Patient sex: F
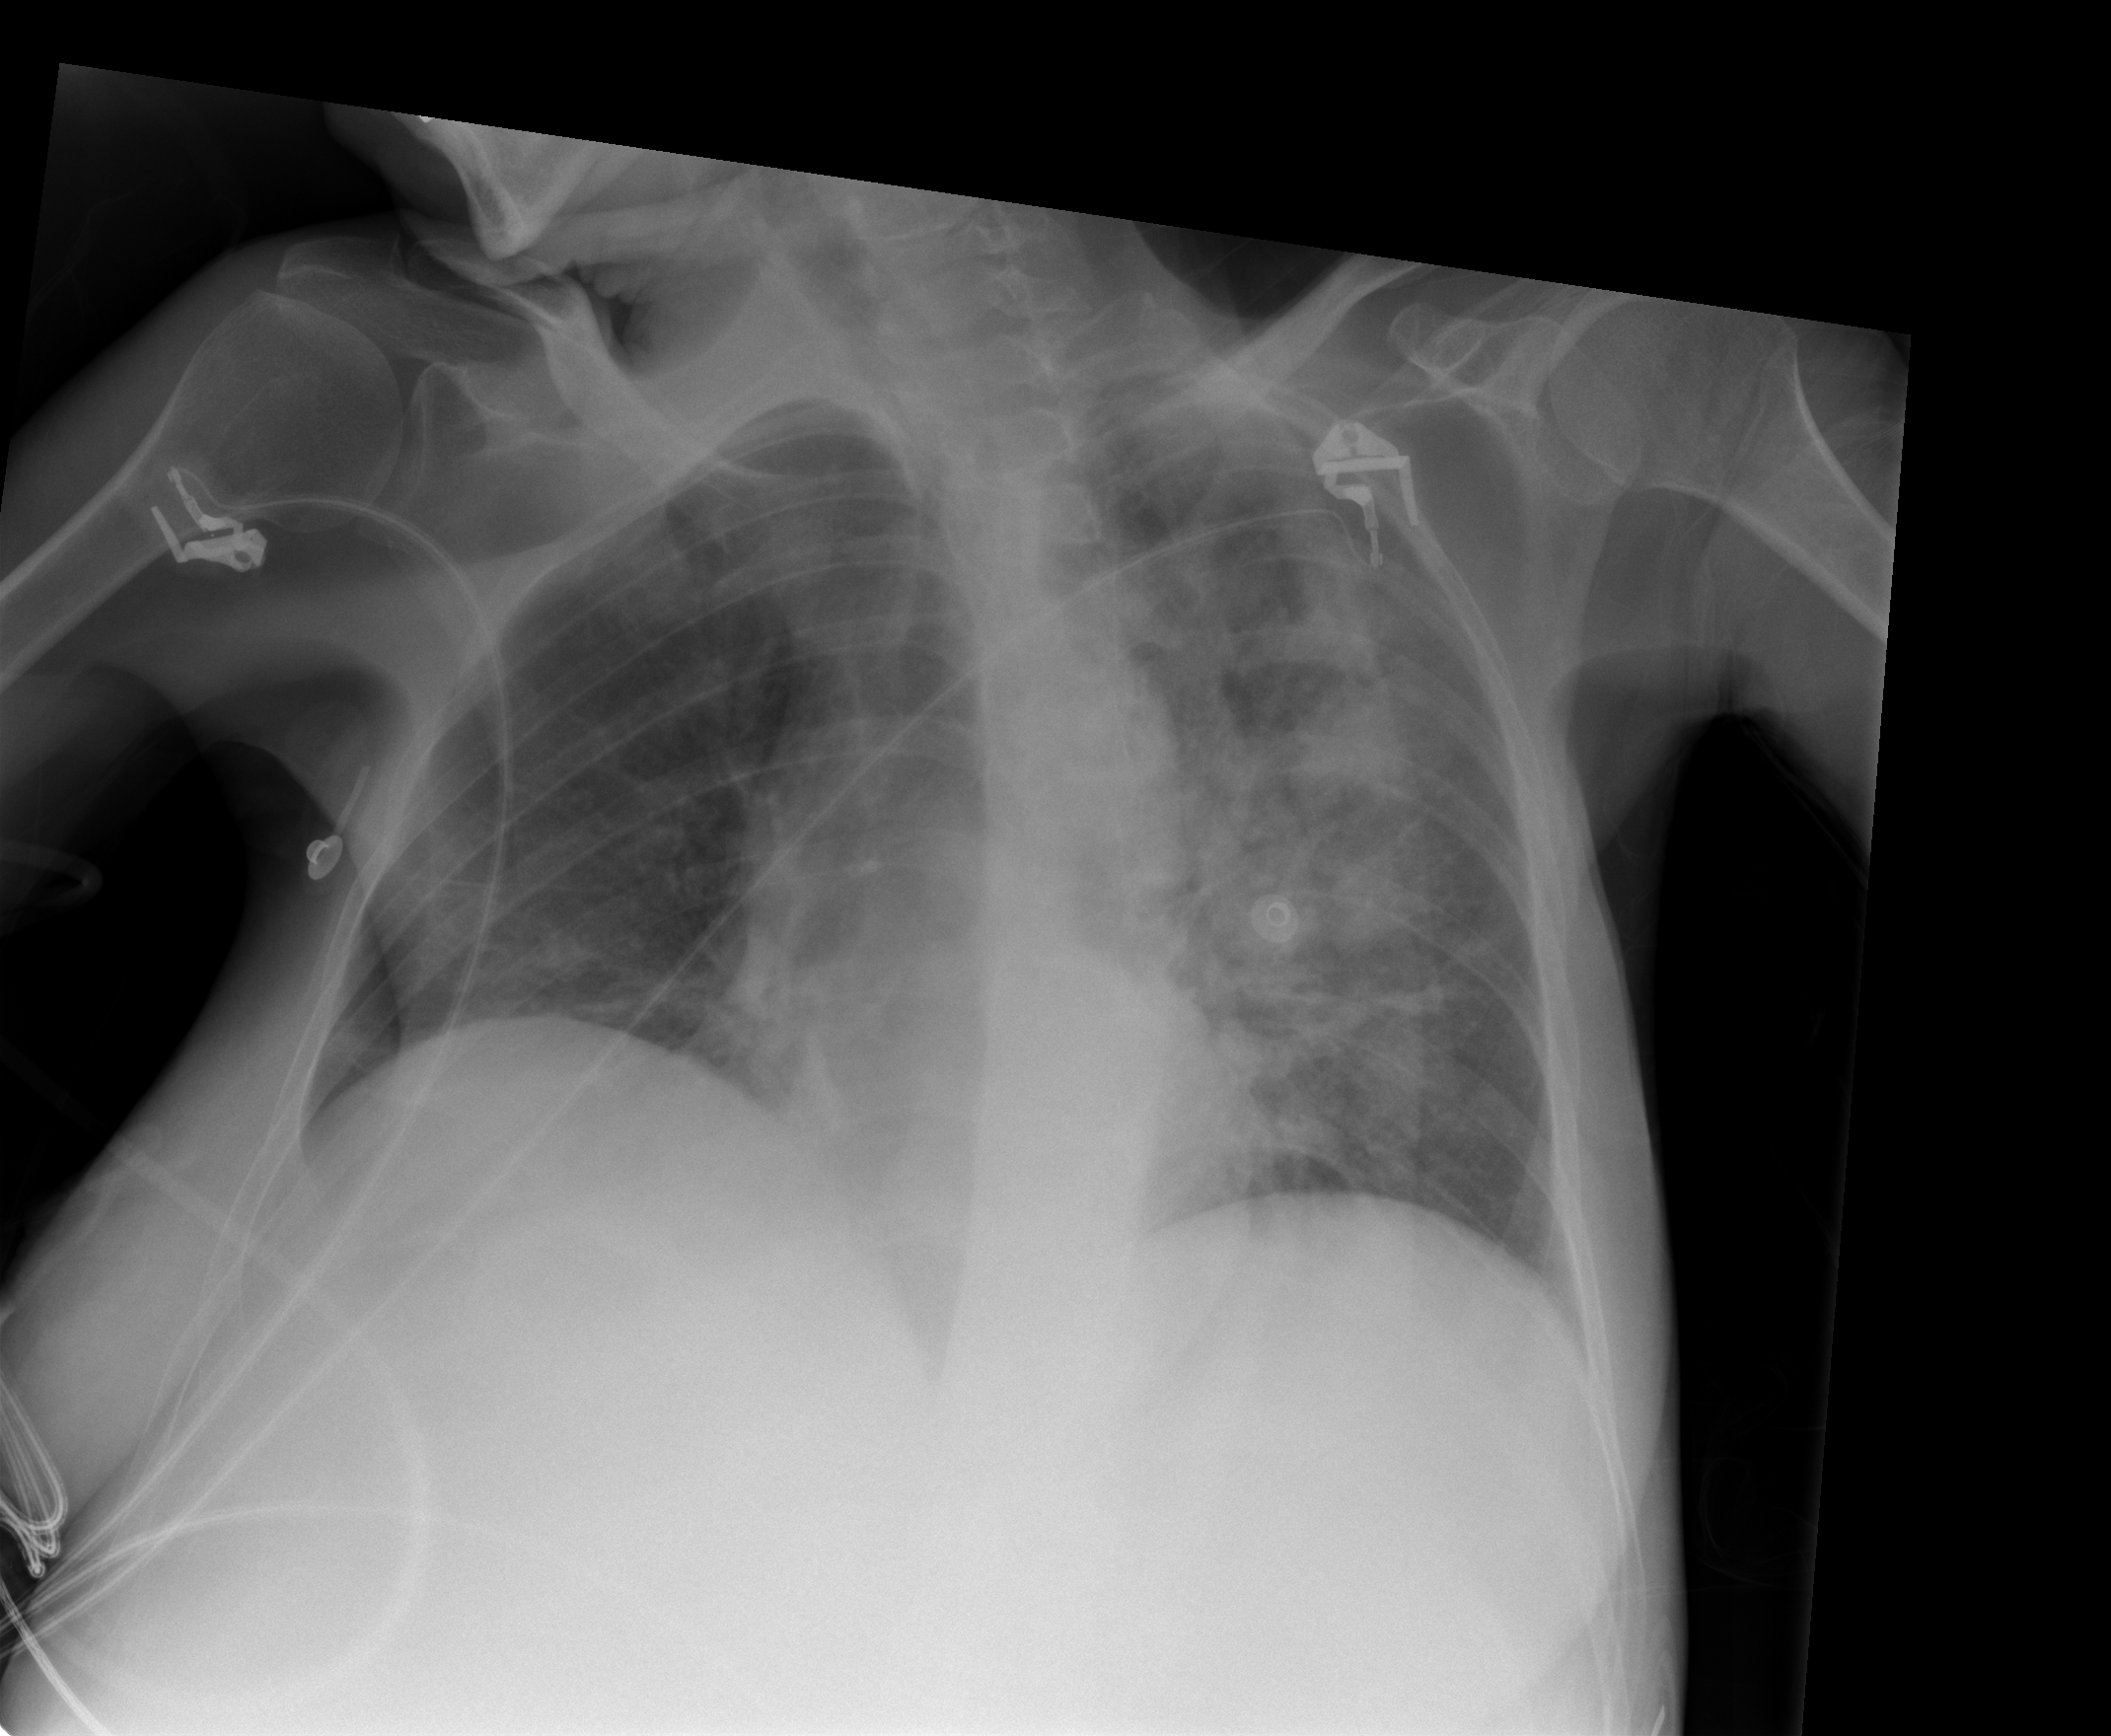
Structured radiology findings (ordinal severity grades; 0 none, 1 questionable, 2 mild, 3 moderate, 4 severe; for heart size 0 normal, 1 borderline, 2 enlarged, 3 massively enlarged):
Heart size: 0
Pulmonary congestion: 0
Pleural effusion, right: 0
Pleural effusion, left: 0
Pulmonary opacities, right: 0
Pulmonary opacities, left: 3
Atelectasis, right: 0
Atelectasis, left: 2